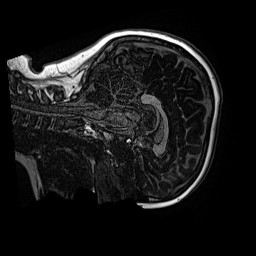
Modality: MP2RAGE
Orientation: sagittal
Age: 10
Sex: female
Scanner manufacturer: siemens
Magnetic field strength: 3 T
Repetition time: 4 s
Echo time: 0.00299 s